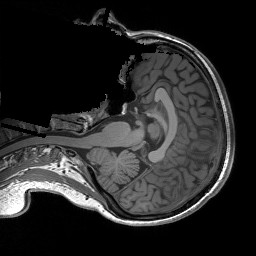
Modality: T1w
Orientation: axial